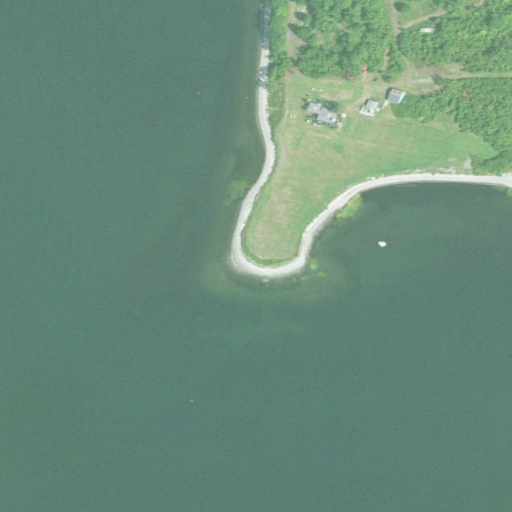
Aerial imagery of cape in Rhode Island named Southwest Point containing open water, deciduous forest, grassland, herbaceous wetlands, barren land, low intensity development, and open development